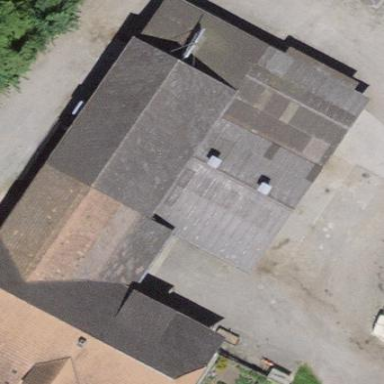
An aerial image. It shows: Farm building.